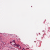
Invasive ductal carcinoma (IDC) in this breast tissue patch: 1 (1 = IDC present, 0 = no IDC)